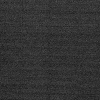
Atmospheric dust classification: dusty